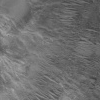
Atmospheric dust classification: not_dusty